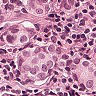
Metastatic tissue present: yes